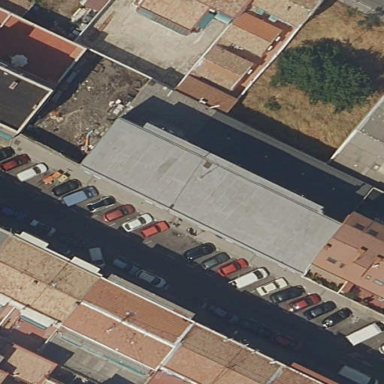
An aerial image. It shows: Diagonal street-side parking with asphalt surface.